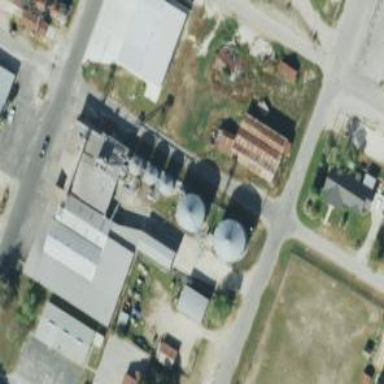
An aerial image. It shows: Silo.